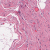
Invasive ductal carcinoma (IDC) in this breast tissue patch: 0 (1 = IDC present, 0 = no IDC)